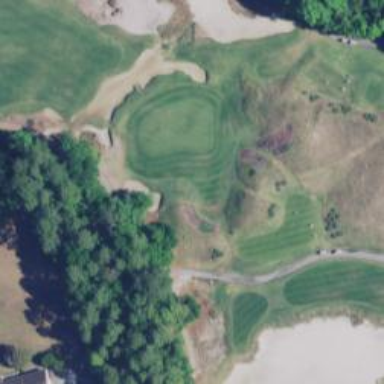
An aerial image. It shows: Golf bunker filled with sandy terrain.